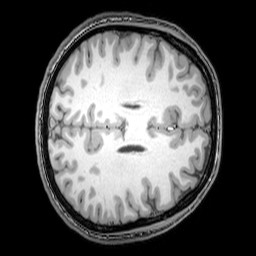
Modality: T1w
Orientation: axial
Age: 24
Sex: male
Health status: healthy
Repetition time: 0.081 s
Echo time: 0.037 s